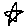
Label: star